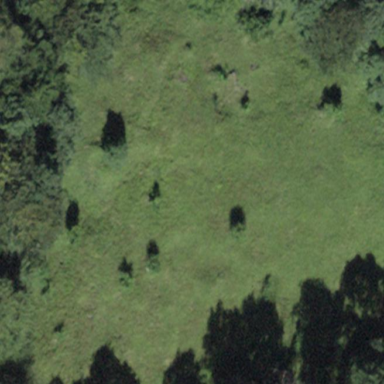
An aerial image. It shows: Beautiful meadow.